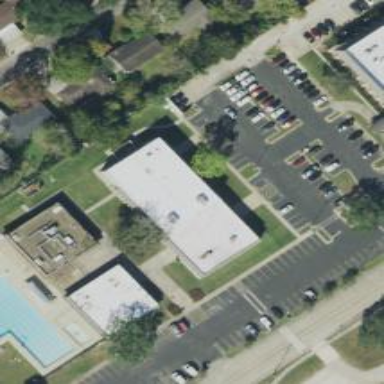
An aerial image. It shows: Public building.